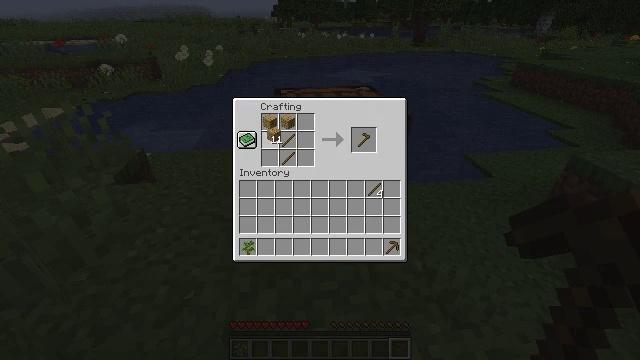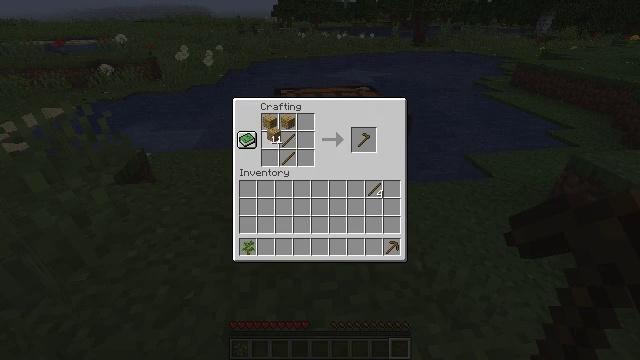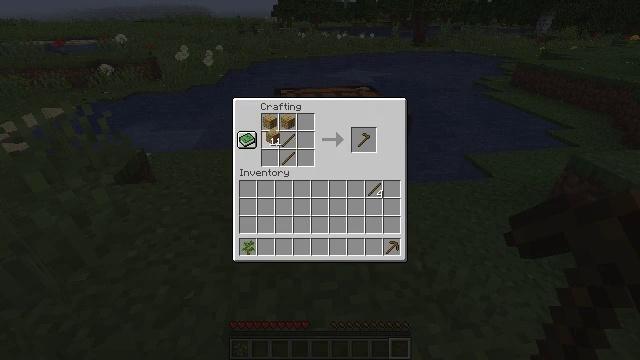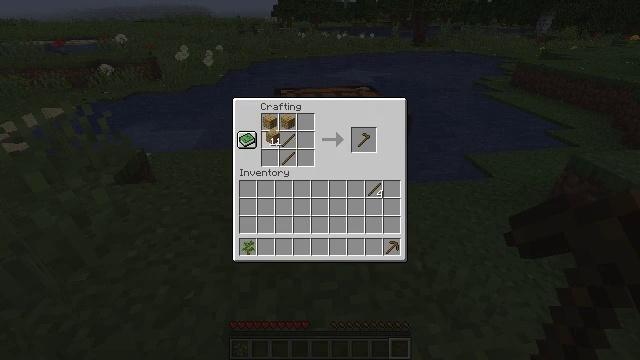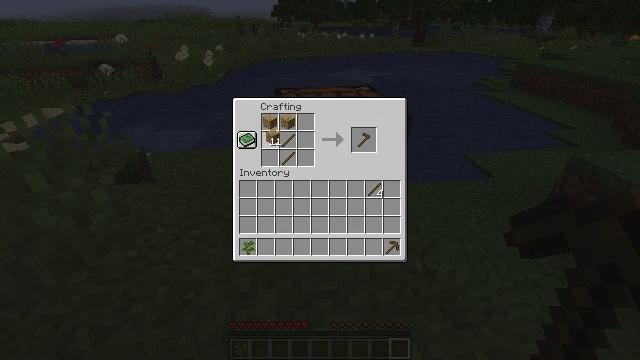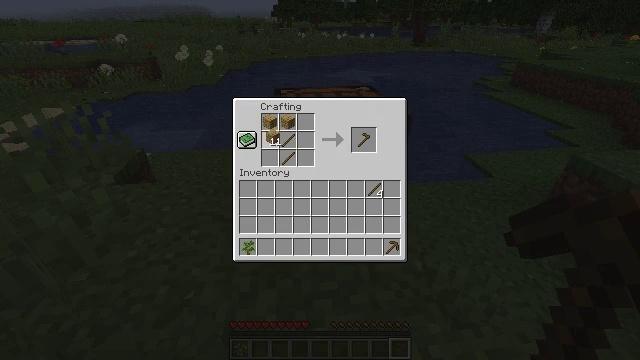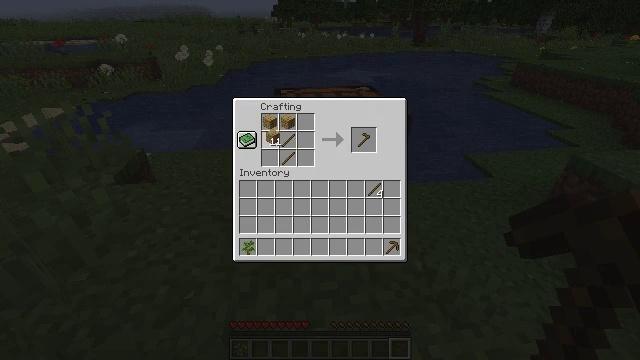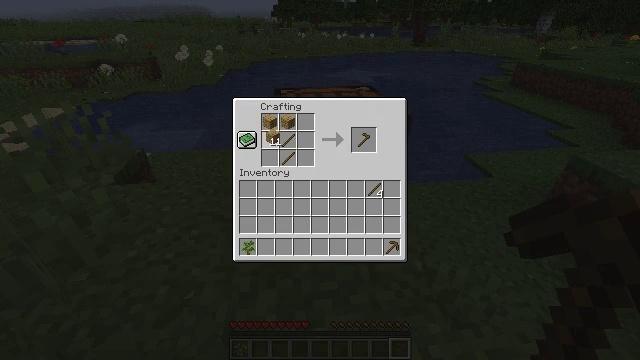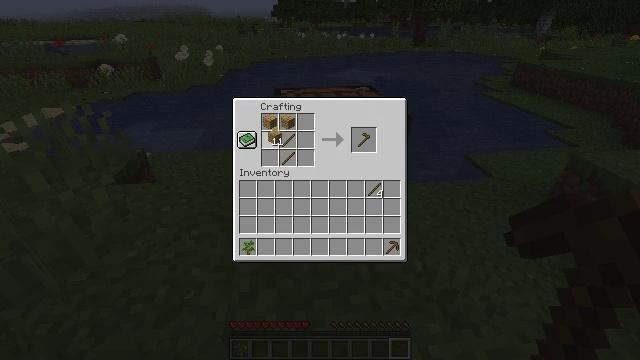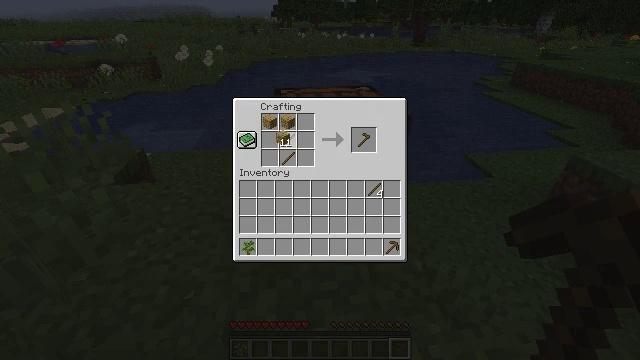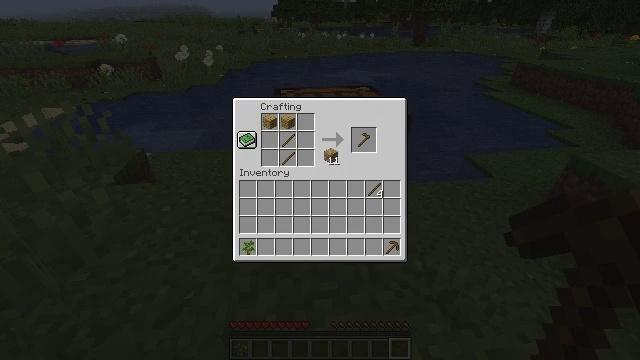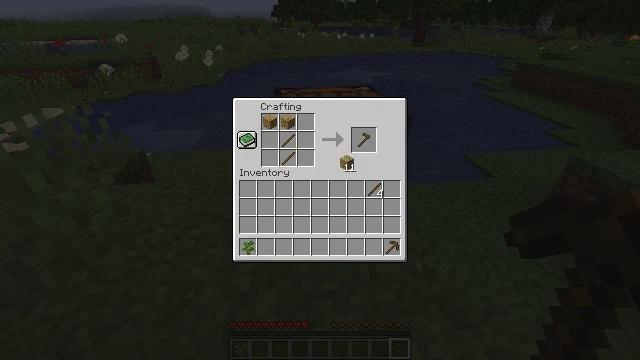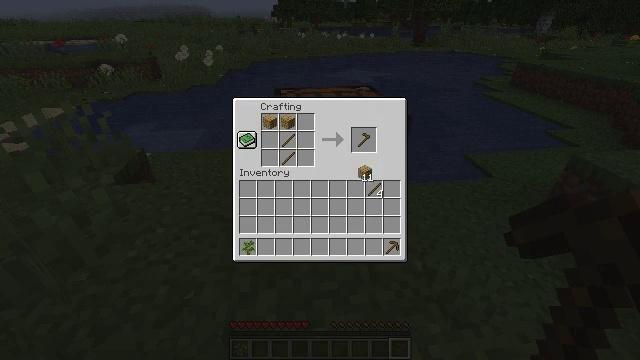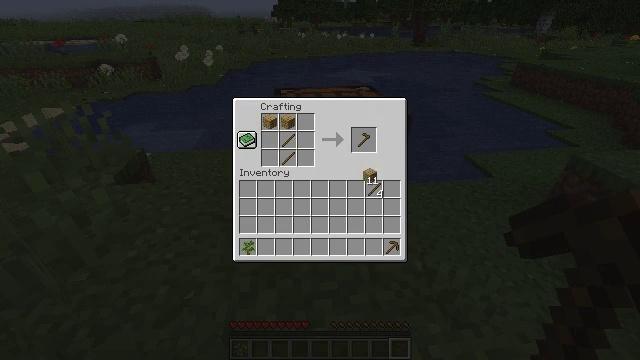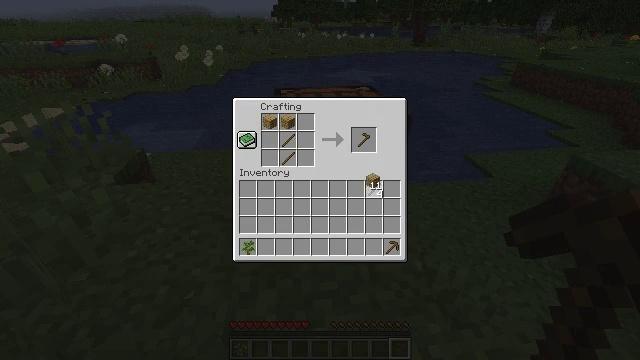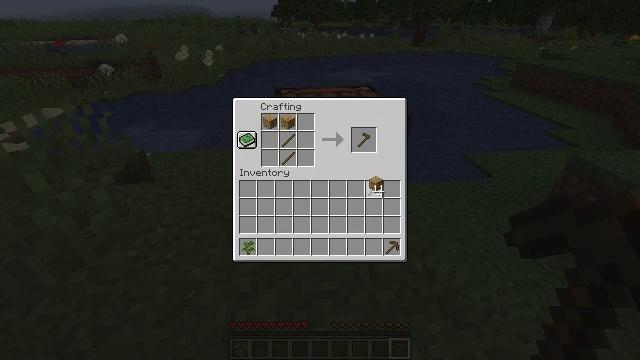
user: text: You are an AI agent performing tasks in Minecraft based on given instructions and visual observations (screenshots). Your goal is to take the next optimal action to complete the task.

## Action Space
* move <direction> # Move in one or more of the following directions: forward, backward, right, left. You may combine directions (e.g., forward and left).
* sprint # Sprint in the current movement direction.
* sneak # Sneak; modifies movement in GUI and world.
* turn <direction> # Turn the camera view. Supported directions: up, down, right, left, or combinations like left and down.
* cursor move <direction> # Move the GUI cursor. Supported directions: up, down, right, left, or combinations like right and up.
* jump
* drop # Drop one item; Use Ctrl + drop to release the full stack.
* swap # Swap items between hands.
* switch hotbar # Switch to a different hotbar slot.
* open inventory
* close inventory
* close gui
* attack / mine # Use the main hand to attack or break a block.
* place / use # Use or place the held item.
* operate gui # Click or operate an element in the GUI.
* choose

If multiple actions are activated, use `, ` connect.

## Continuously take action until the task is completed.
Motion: motion action
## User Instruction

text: Create a wooden hoe on the crafting table.
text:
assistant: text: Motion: no_op
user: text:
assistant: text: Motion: no_op
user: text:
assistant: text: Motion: no_op
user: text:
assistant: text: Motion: no_op
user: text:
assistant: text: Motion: no_op
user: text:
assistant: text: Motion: no_op
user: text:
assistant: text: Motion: no_op
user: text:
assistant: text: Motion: no_op
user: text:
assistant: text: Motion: cursor move right
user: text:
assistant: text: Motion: cursor move right and down
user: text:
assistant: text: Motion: cursor move right and down
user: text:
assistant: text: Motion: cursor move right and down
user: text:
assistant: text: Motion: no_op
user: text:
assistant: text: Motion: no_op
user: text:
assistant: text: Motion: no_op
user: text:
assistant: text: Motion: no_op
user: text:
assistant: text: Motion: no_op
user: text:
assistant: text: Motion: no_op
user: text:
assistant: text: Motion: no_op
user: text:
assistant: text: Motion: no_op
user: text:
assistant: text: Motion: no_op
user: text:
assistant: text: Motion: no_op
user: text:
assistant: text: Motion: no_op
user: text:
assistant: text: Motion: no_op
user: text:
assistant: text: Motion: no_op
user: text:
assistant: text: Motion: operate gui
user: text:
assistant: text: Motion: operate gui
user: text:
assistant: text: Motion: operate gui
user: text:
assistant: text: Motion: no_op
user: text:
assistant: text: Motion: no_op